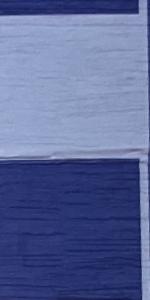
Label: Empty